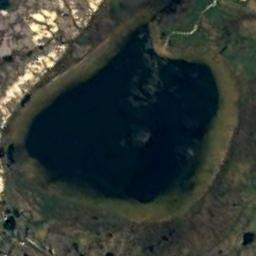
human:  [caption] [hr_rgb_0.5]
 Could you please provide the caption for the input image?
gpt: The lake lies in a mountainous area and the water is dark blue .

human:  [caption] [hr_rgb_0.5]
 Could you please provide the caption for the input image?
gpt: The nearly circular blue lake is surrounded by yellow-brown ground with sparse green plants .

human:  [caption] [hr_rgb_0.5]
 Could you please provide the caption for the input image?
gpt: The ground is uneven around the lake .

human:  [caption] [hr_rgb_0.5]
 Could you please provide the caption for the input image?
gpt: There is a path over the lake in the picture .

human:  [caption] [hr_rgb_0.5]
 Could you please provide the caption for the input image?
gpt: The lake is surrounded by brown earth .